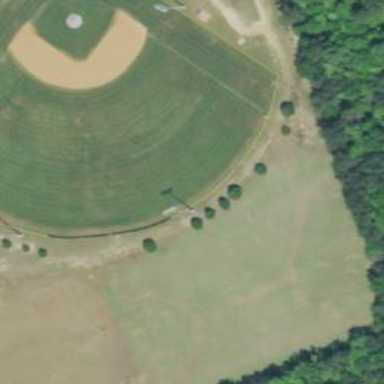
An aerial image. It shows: Baseball pitch for leisure and sports activities.